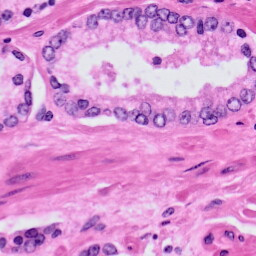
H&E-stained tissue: Prostate